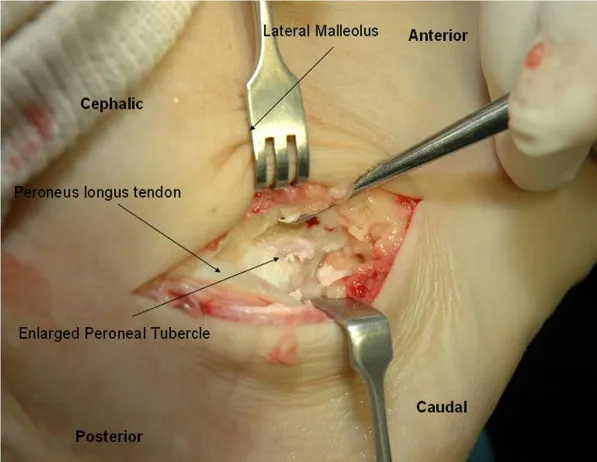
Lateral approach to the lateral side of the ankle - tear of the peroneus longus just over the enlarged peroneal tubercle.
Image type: medical_photograph (other_medical_photograph)